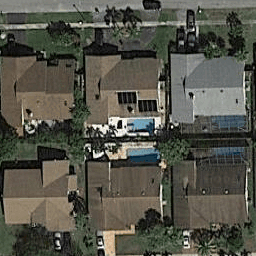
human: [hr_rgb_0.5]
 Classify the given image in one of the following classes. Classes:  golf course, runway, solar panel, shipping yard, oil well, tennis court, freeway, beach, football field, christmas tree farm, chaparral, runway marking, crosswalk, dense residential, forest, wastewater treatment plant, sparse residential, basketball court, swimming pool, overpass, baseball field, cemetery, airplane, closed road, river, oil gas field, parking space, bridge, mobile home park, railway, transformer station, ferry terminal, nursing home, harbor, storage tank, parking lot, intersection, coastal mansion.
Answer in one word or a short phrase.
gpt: dense residential